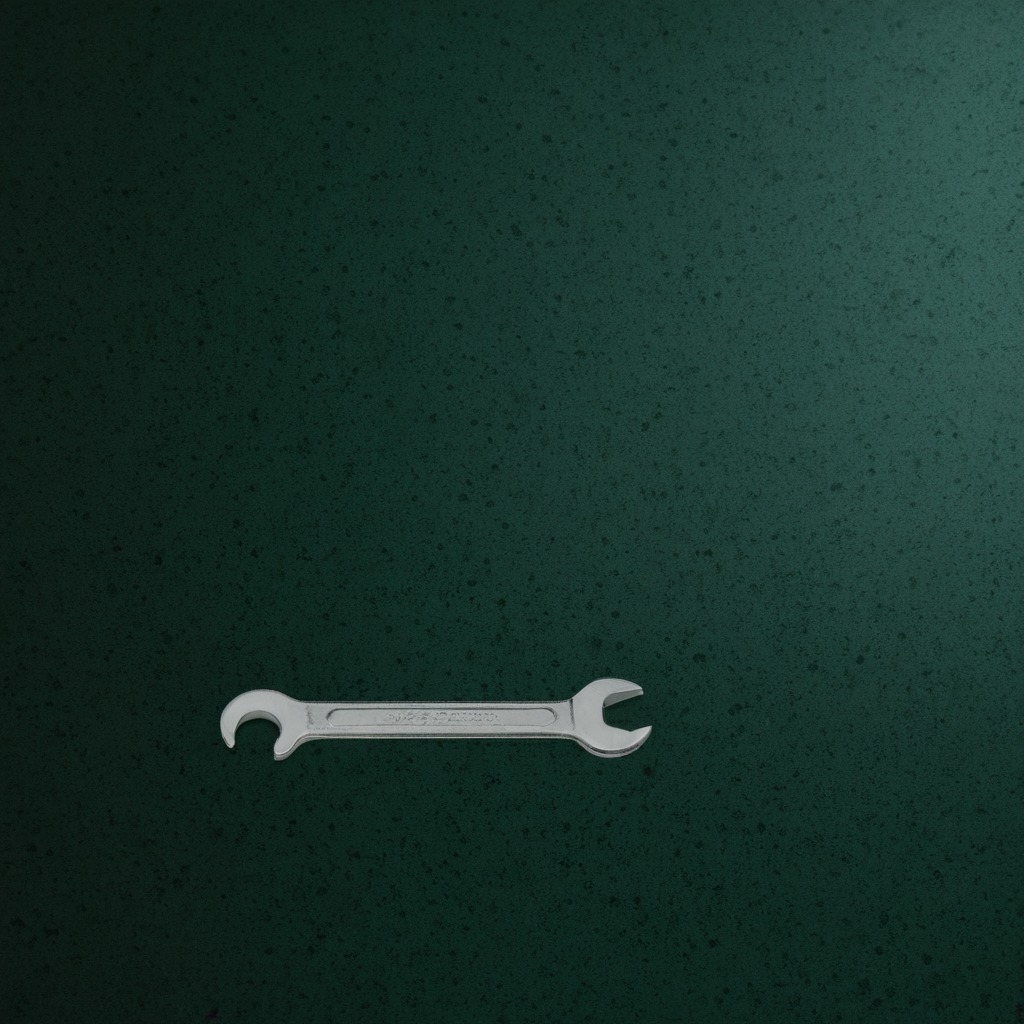
An wrench lies on the clean granite tabletop inside a workshop at night.